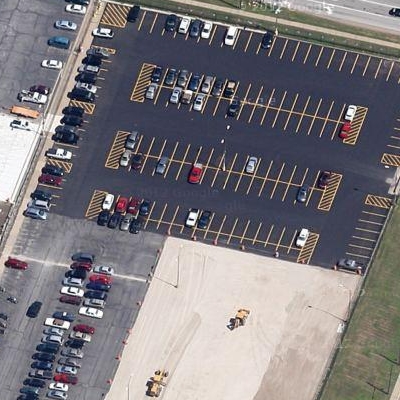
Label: Parking